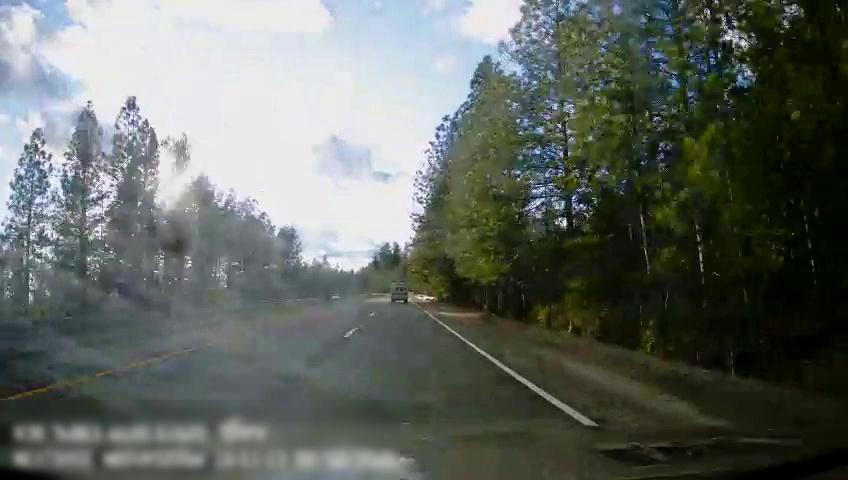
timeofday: Day
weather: Sunny
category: Drivable Space
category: Vehicles | Van
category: Lanes | Alternate Lane
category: Lanes | Current Lane
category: Lanes | Current Lane